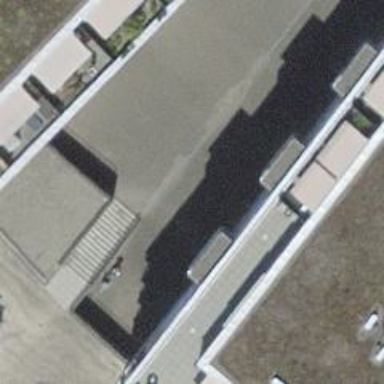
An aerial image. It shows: Set of concrete steps.